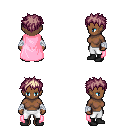
a pixel art fantasy rpg character, female body template, human, dark skin, pink cape, white pants, white blonde bedhead hairstyle, white cloth bandages, black shoes, four views (front, back, left, right), 2x2 character sprite sheet, small pixel art, hard edges, no anti-aliasing